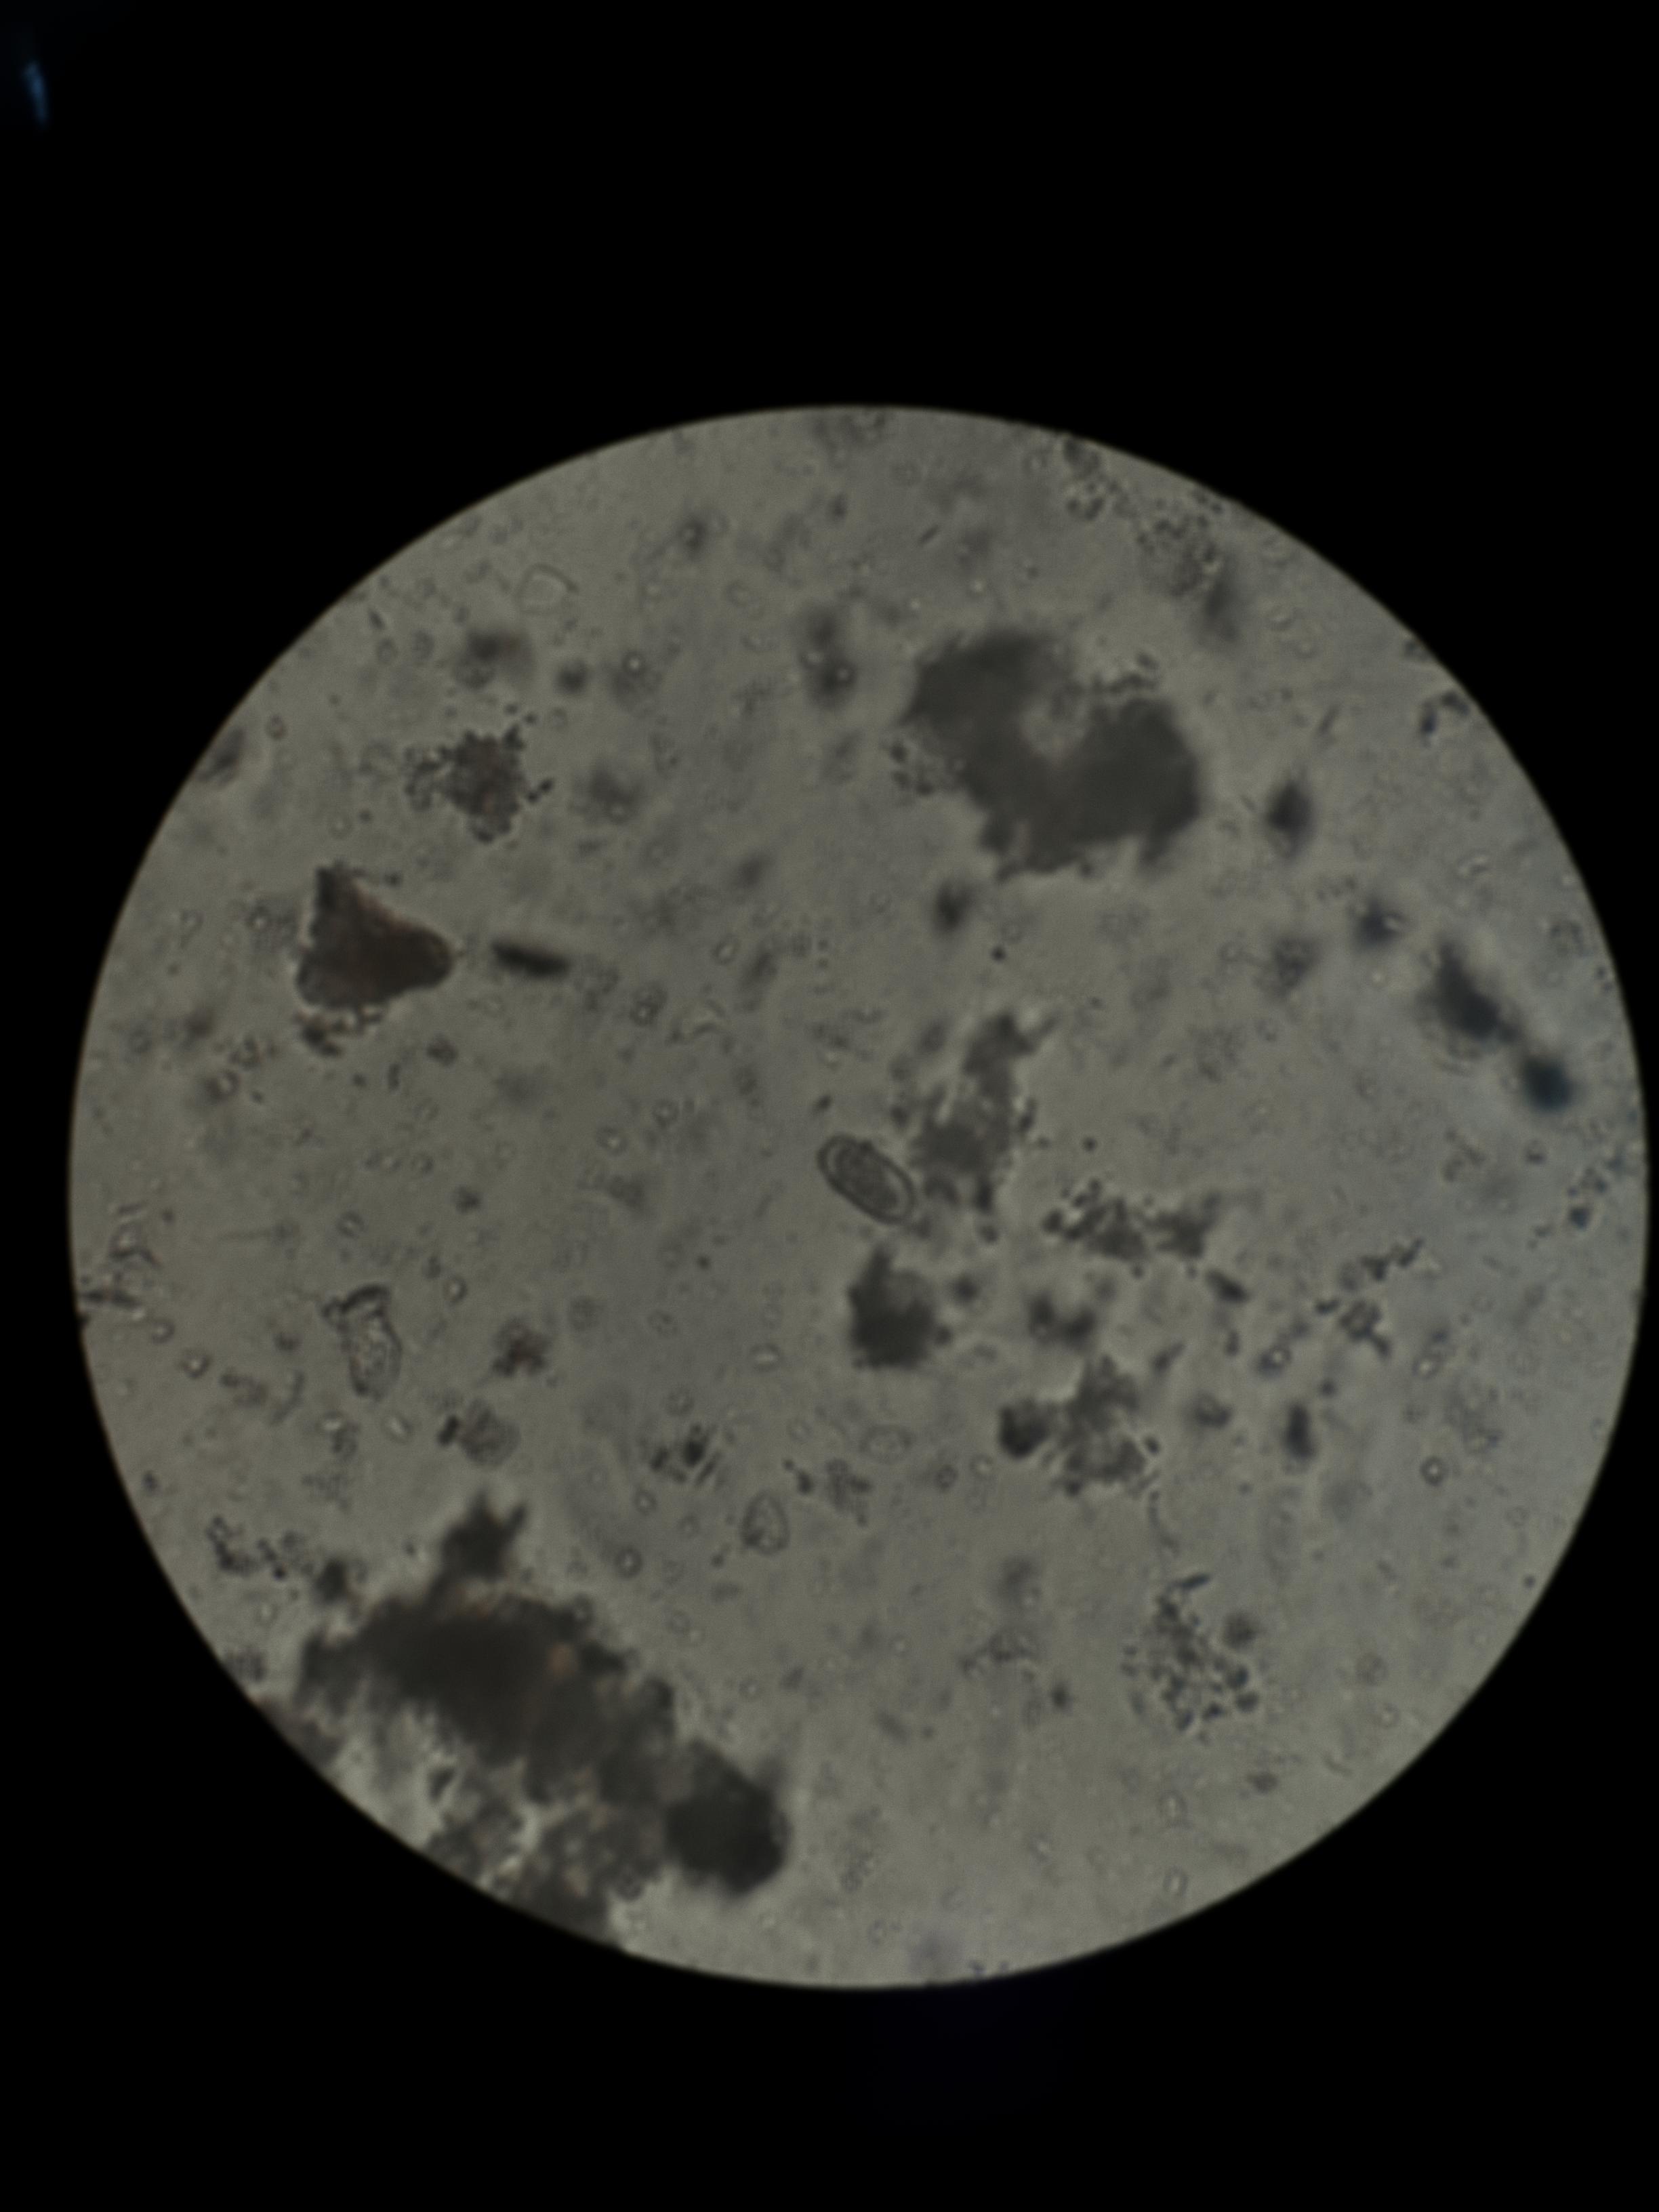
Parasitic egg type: Capillaria philippinensis